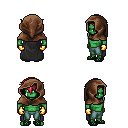
a pixel art fantasy rpg character, male body template, orc, green skin, black cape, teal pants, ruby red short bangs hairstyle, cloth hood, gold gloves, ghillies, four views (front, back, left, right), 2x2 character sprite sheet, small pixel art, hard edges, no anti-aliasing